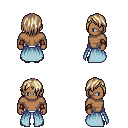
a pixel art fantasy rpg character, male body template, human, dark skin, overskirt, white pants, white blonde bangs hairstyle, cloth bracers, brown slippers, four views (front, back, left, right), 2x2 character sprite sheet, small pixel art, hard edges, no anti-aliasing